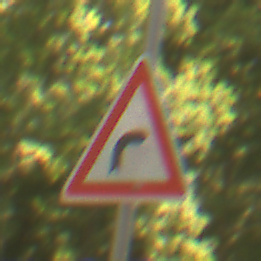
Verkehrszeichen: KurveRechts
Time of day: Midday
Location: Outdoor (Nature)
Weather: PartlyCloudy
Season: NotSpecified
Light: Natural